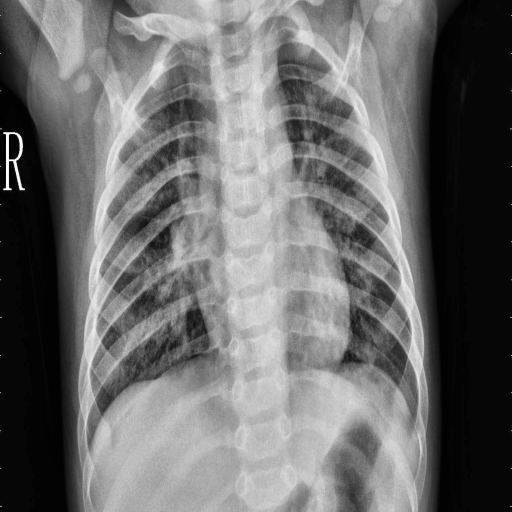
Finding: PNEUMONIA